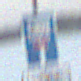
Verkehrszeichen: SackgasseRadverkehrFussgaengerDurchlaessig
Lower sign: HinweisGeaenderteVorfahrtVerkehrsfuehrungVerkehrsregelung3
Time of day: SunriseSunset
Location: Outdoor (Nature)
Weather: PartlyCloudy
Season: NotSpecified
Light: Natural